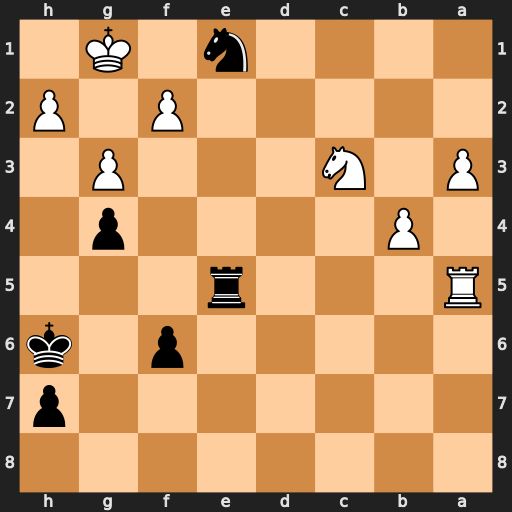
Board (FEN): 8/7p/5p1k/R3r3/1P4p1/P1N3P1/5P1P/4n1K1
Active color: b
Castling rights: -
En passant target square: -
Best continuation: Nf3+ Kg2 Re1